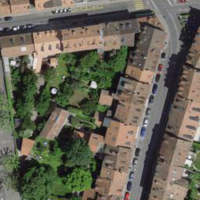
EUNIS habitat code: 54
Species observed at this site:
Corvus corone
Larus michahellis
Sturnus vulgaris
Hirundo rustica
Milvus migrans
Streptopelia decaocto
Corvus frugilegus
Pica pica
Columba livia
Passer domesticus
Columba palumbus